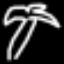
Label: palm tree